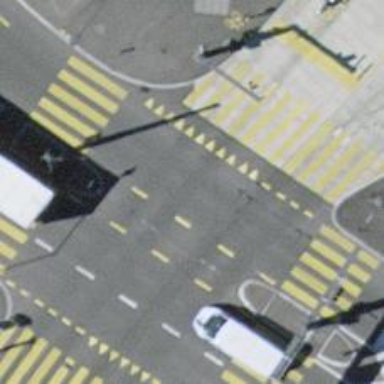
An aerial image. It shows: Asphalt road with trolley wires for trolleybuses.